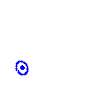
Particle: kaon